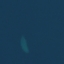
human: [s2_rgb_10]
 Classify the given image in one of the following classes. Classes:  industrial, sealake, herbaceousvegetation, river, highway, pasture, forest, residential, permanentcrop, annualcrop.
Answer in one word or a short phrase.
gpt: SeaLake